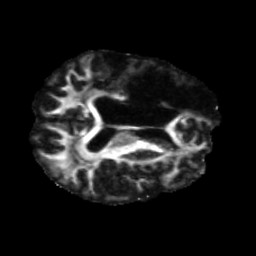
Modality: FA
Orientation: axial
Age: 60
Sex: male
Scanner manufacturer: siemens
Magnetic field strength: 3 T
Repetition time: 5.47 s
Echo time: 0.0854 s